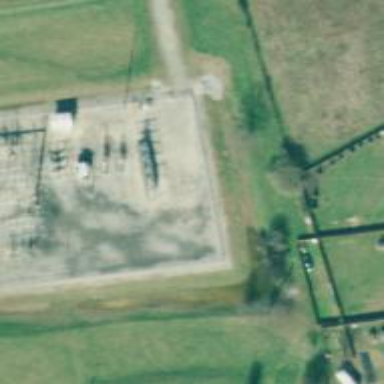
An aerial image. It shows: There is distribution substation enclosed by fence.